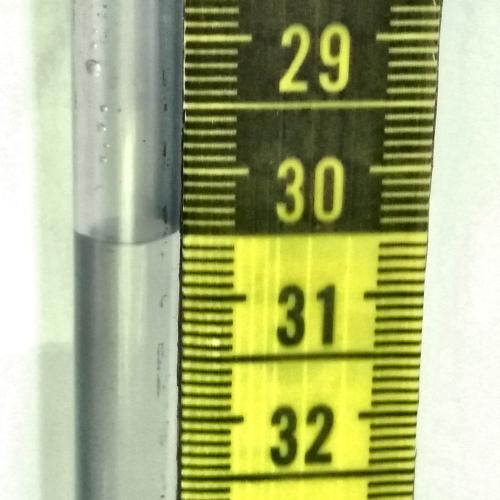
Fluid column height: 30.5 cm